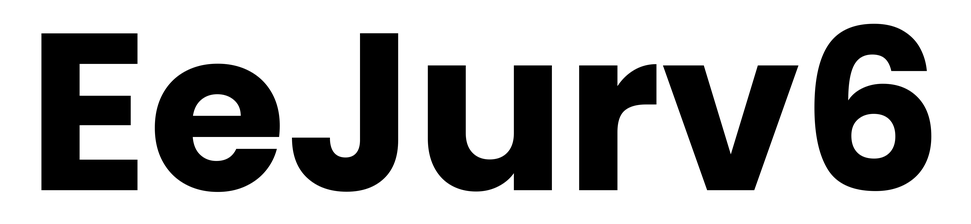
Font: Poppins-Bold